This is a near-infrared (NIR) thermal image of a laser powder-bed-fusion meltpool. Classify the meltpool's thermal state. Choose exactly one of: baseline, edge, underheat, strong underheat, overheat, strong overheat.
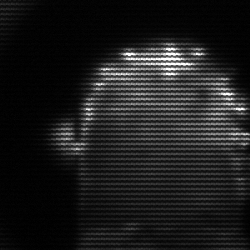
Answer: baseline